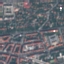
Land use / land cover class: Residential